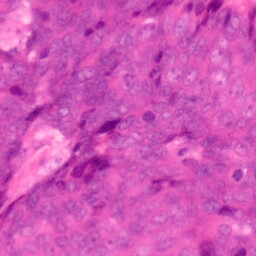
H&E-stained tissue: Colon